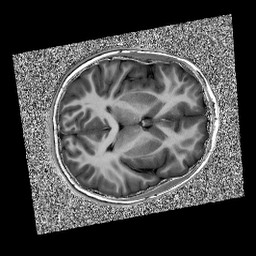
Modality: UNIT1
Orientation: axial
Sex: male
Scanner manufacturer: siemens
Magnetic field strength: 3 T
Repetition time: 5 s
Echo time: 0.00355 s